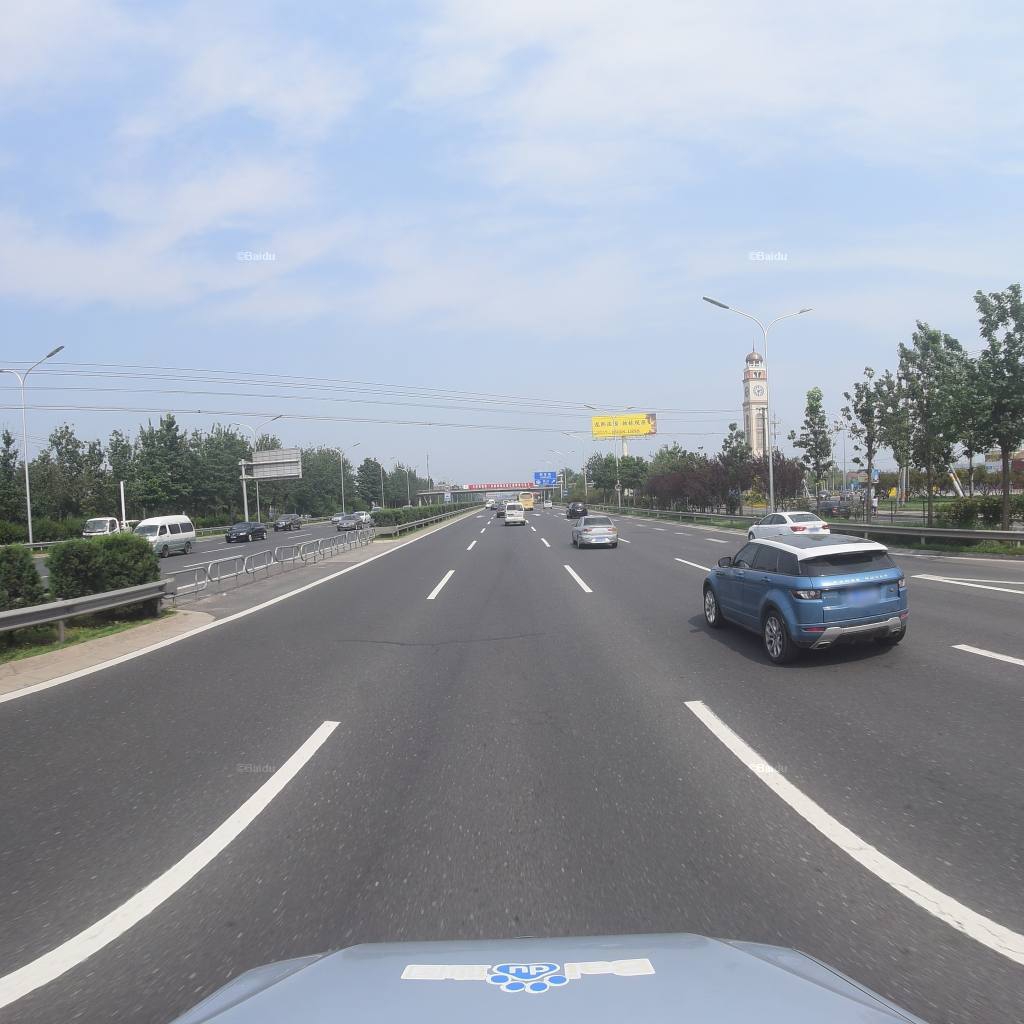
Region: Fengtai
Road damage annotations: transverse patch